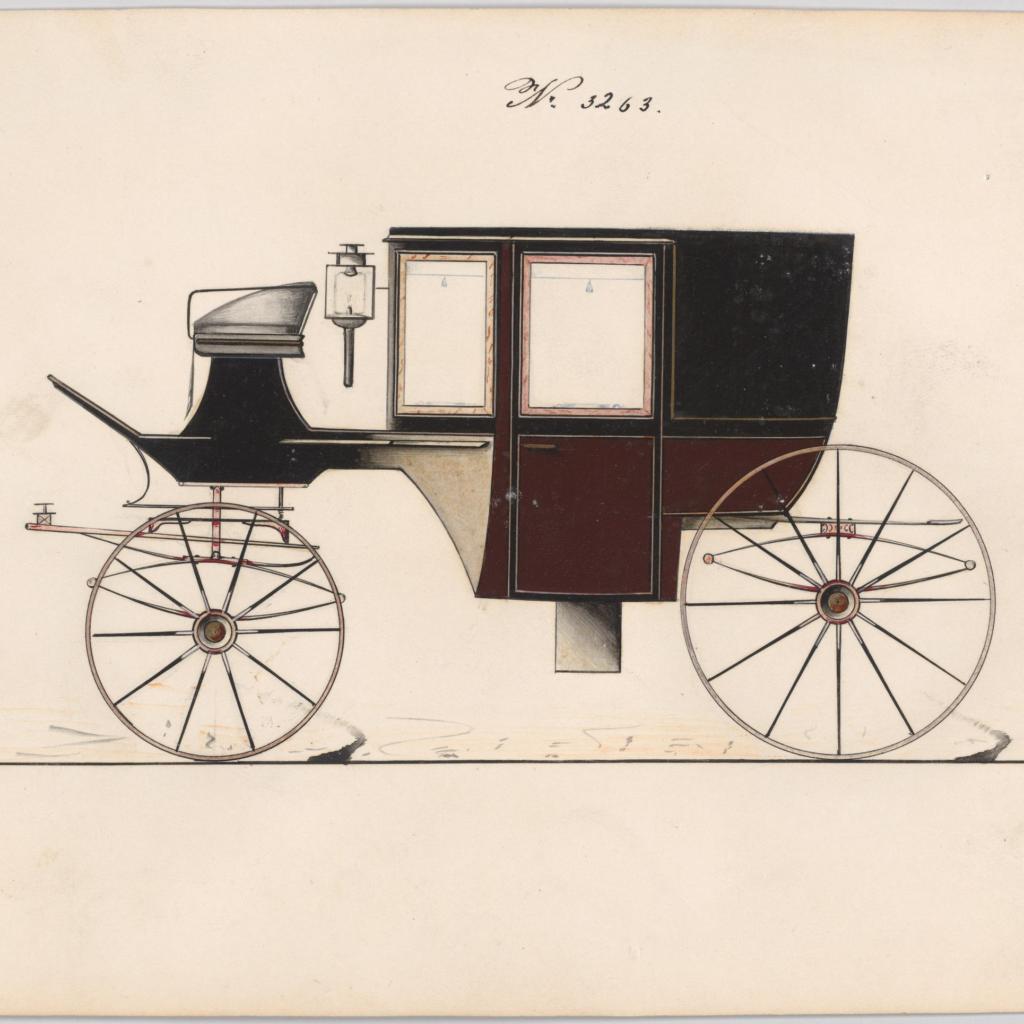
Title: Design for Coupé, no. 3263
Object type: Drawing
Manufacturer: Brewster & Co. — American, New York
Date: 1876
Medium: Pen and black ink, watercolor and gouache with gum arabic and metallic ink
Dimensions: sheet: 6 5/16 x 9 1/16 in. (16 x 23 cm)
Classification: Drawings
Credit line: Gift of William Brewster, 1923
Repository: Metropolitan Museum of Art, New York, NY